Question: I trying to read a .html resource from my current project (and parse it), as following:

The leaflet.html:
'''
<!DOCTYPE html>
<html>
<head>
<title></title>
<meta http-equiv="Content-Type" content="text/html; charset=UTF-8">
</head>
<body>
<div>TODO write content</div>
</body>
</html>
'''
When i'm trying to run the following code using 'Jsoup':
'''
import java.io.File;
import org.jsoup.nodes.Document;
import org.jsoup.Jsoup;
// some code
File input = new File("\src\main\resources\leafletfile.html");
System.out.print(input.getAbsolutePath()); // This works
//Exception is here:
Document doc = Jsoup.parse(input, "UTF-8", "http://example.com/");
'''
i'm getting the following exception:
'''
java.io.FileNotFoundException: \src\main
esources\leafletfile.html (The system cannot find the path specified)
'''
Can anyone advise? thanks in advance!
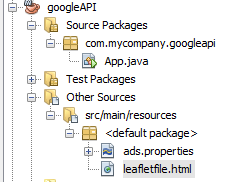
Answer: To get file from resources you should use different method:
'''
new File(getClass().getClassLoader().getResource("leaflet.html").getFile());
'''
Your method is looking on the file system for path you gave as parameter. Your path is not an absolute path, but relative for the jar.
If this is inside static method you should provide class name before 'getClass()', like:
'''
new File(ClassName.class.getClassLoader().getResource("leaflet.html").getFile());
'''
this is because 'getClass()' alone is resolved to 'this.getClass()', but there is no 'this' inside static context.
Remember to clean and build after you added file to resources.